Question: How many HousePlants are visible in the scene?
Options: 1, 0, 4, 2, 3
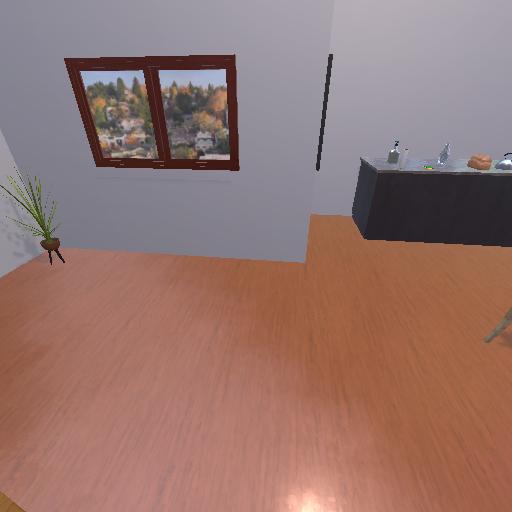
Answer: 1